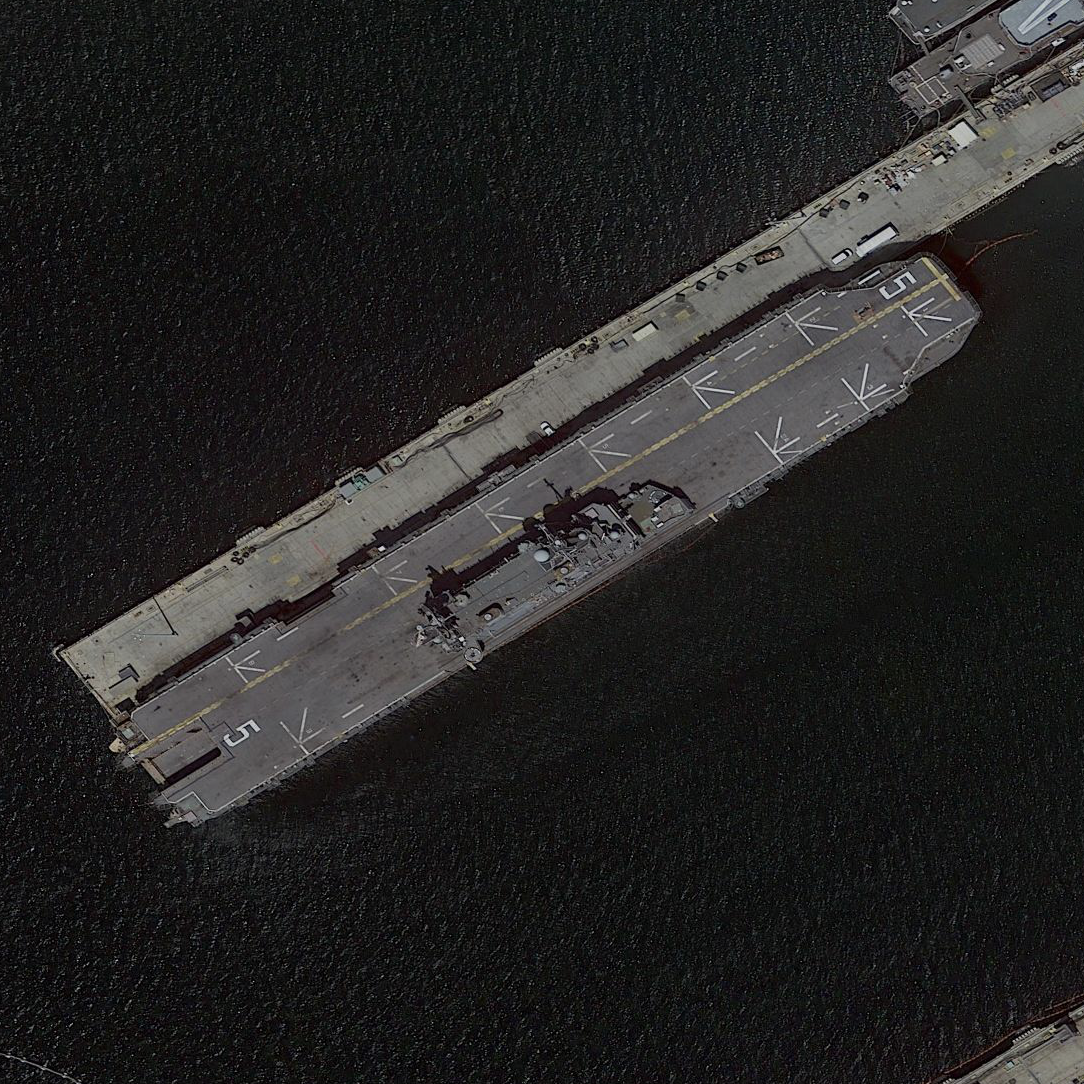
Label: assault